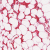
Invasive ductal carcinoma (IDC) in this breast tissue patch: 0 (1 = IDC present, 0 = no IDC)